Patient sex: M
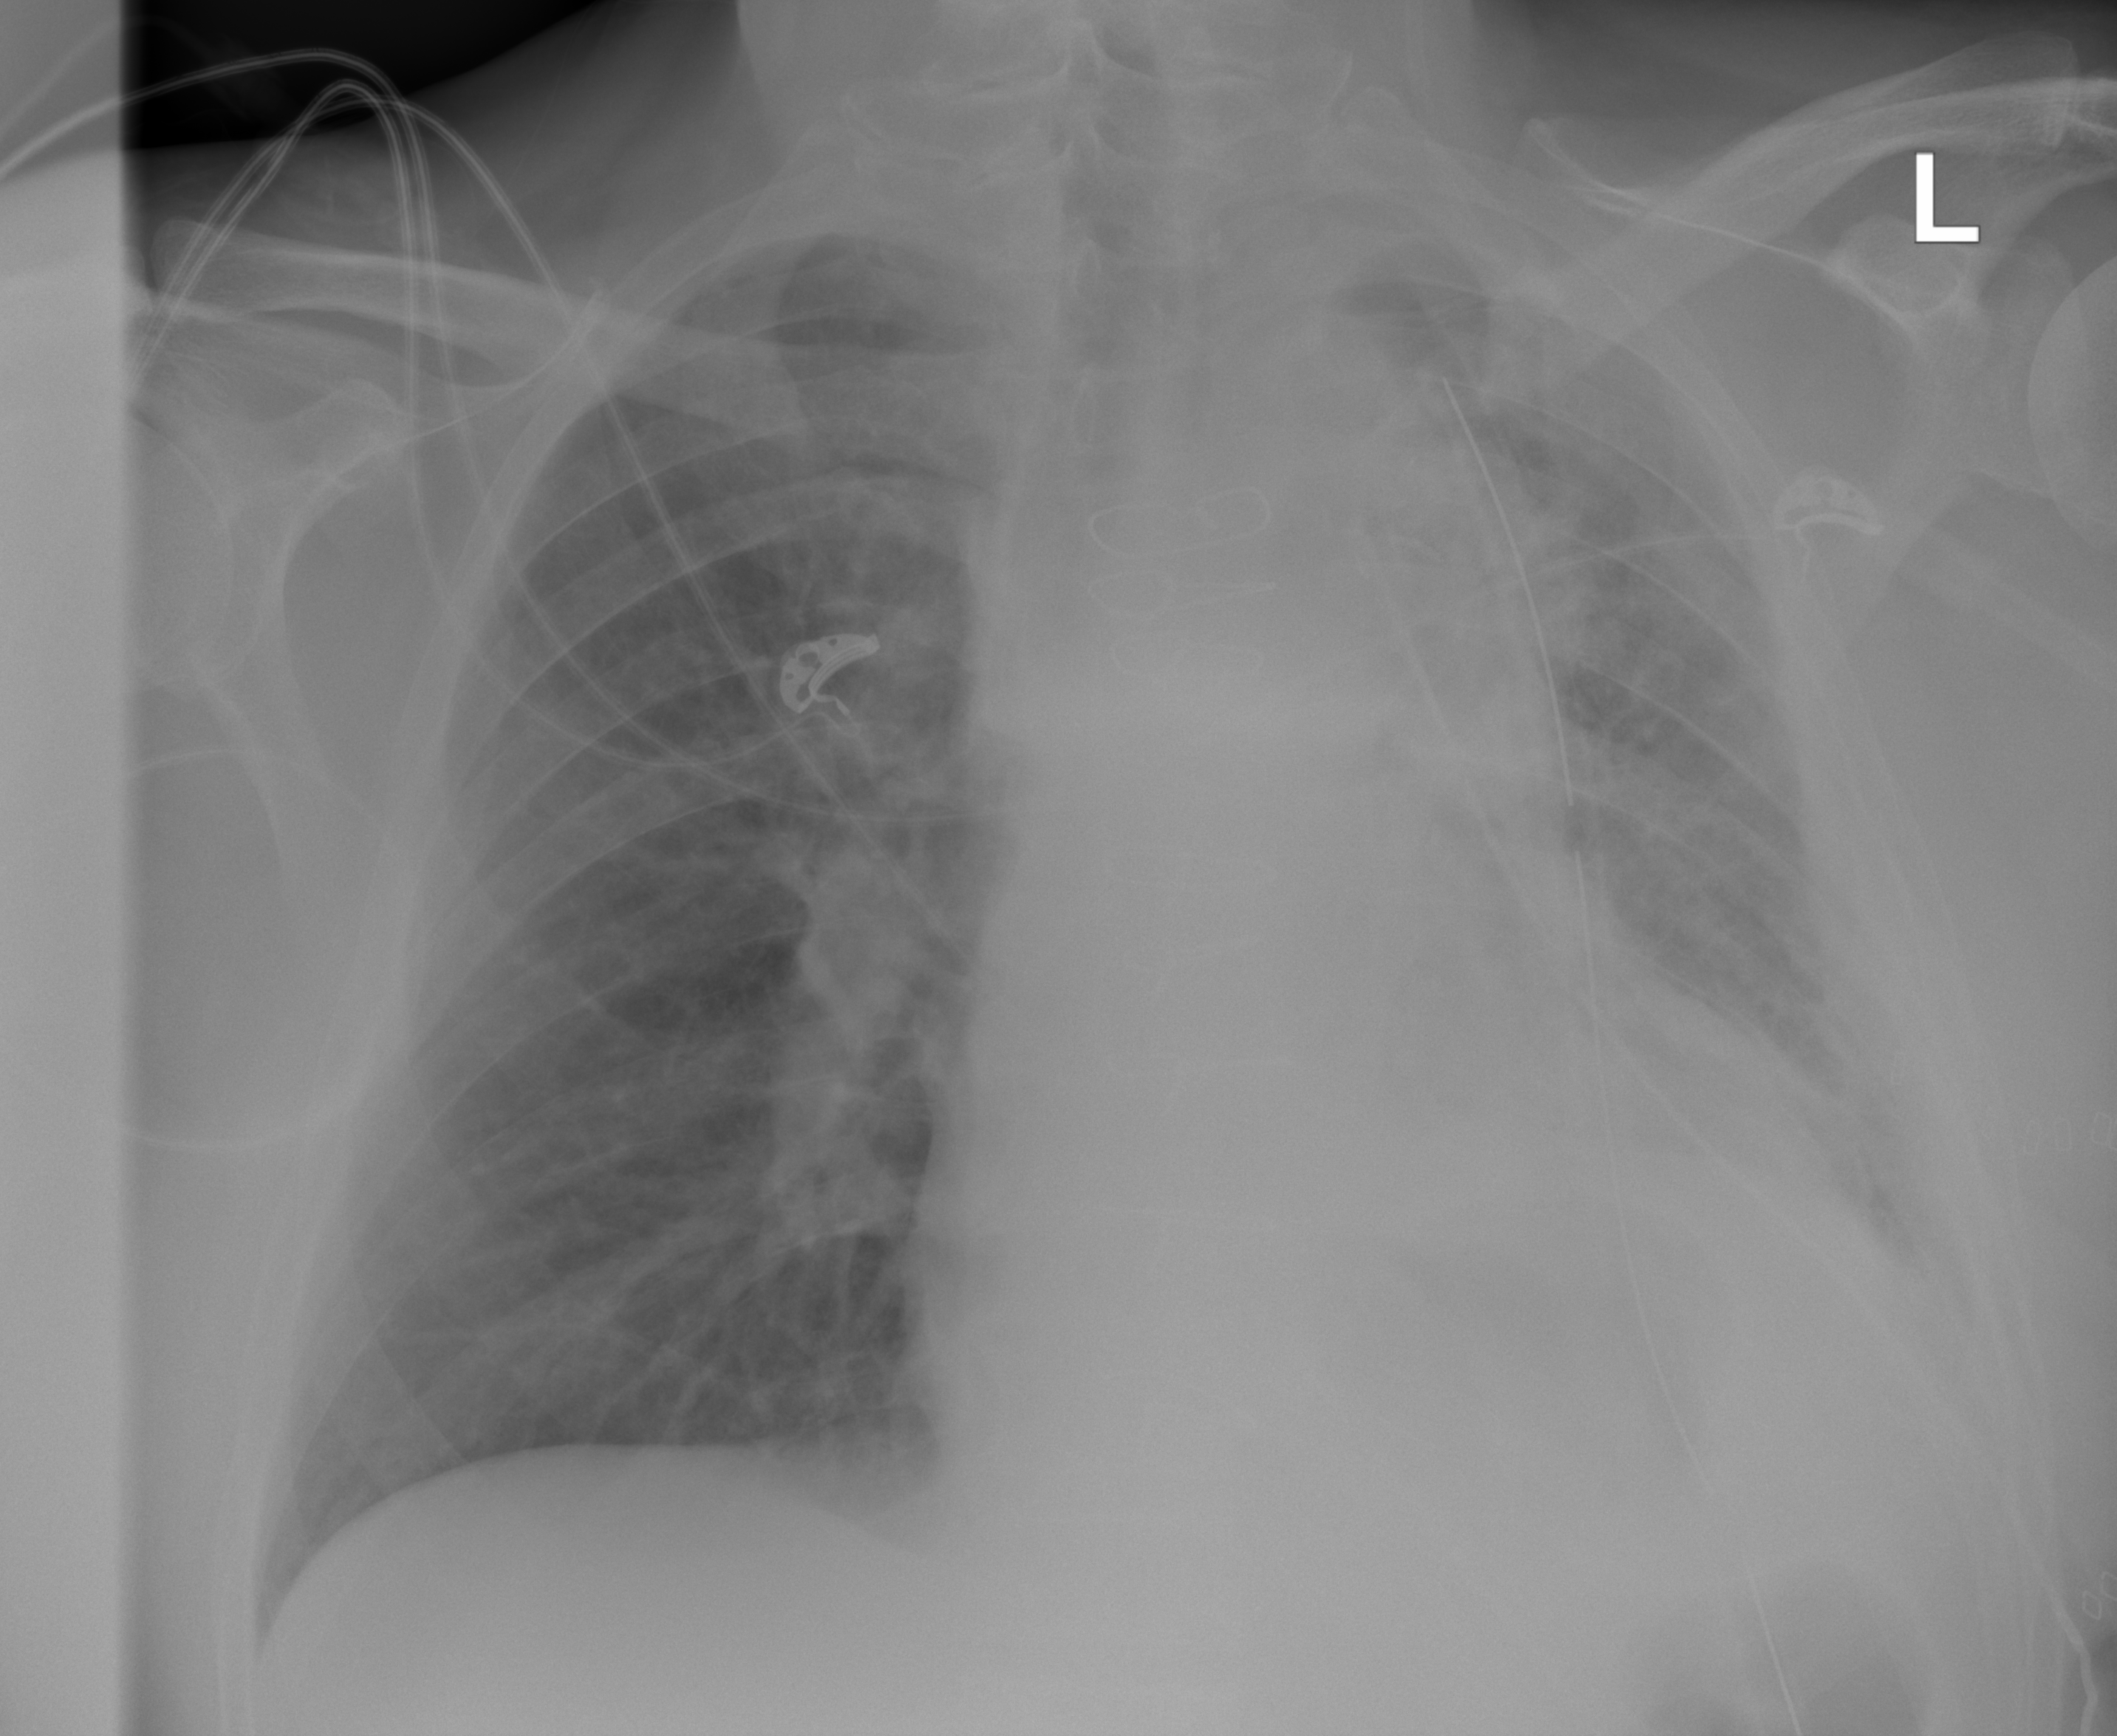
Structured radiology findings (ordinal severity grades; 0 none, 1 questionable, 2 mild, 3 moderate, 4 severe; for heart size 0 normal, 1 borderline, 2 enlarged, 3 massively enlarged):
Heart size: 2
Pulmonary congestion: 2
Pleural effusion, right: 0
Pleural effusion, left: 2
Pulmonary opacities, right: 2
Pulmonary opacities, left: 2
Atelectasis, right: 0
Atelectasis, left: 2